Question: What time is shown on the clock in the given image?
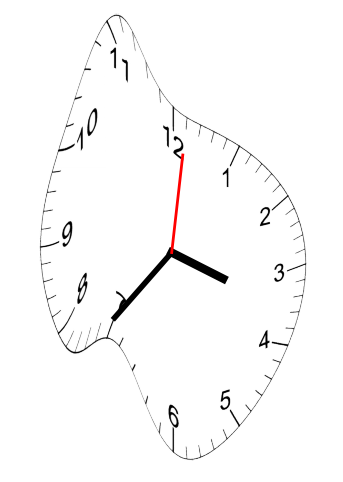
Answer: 03:36:01